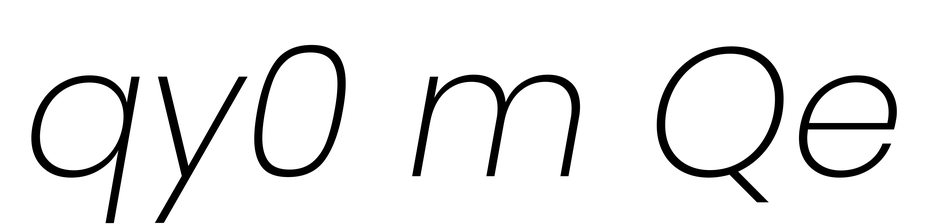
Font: Poppins-ExtraLightItalic